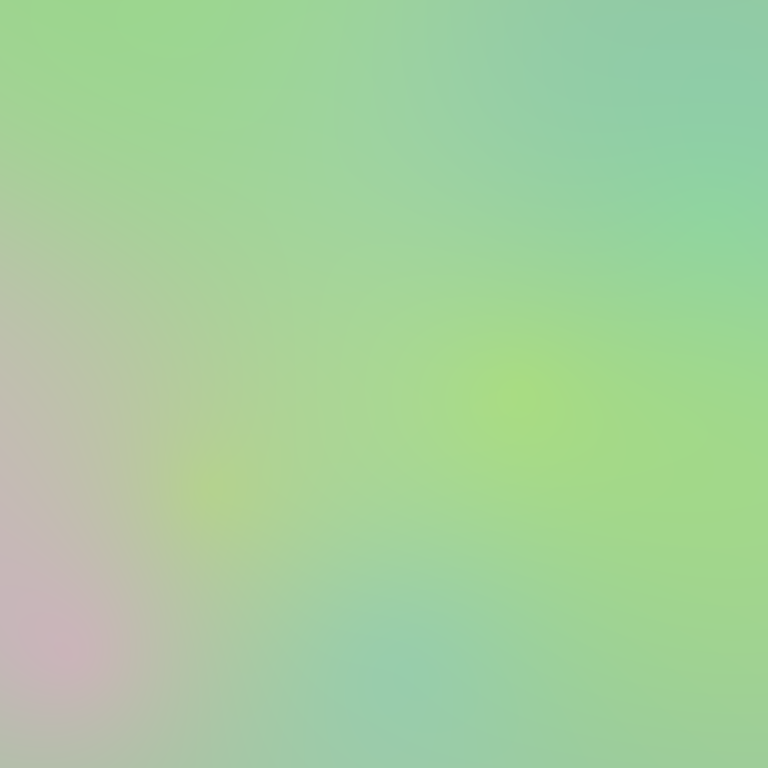
Abstract light effect, smooth gradient from soft green to gentle yellow, calm atmosphere, diffuse light, no room, no furniture, no objects.